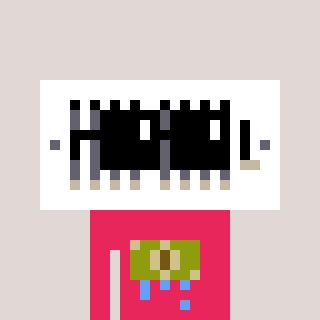
a pixel art character with square black sunglasses, a vent-shaped head and a redpinkish-colored body on a warm background